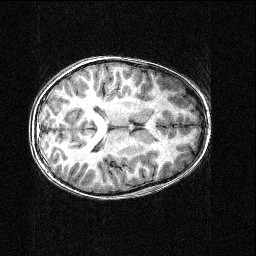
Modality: T1w
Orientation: axial
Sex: male
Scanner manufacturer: siemens
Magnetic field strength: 3 T
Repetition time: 2.3 s
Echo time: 0.00336 s